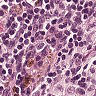
Metastatic tissue present: no